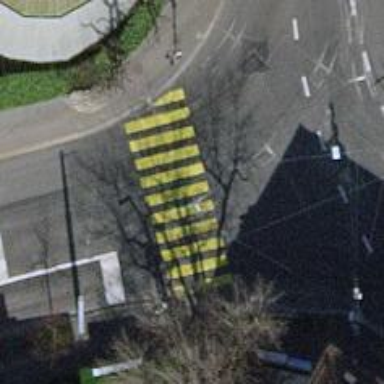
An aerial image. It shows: Road crossing with traffic signals.